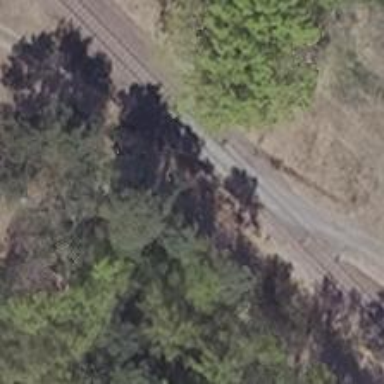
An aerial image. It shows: Level crossing along the railway.